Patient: sex F, age 36
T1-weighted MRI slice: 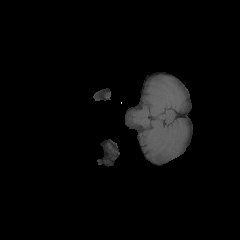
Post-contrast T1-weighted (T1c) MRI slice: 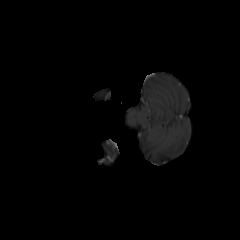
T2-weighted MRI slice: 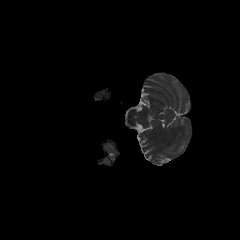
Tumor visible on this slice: no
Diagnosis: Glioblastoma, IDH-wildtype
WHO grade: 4